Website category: sports
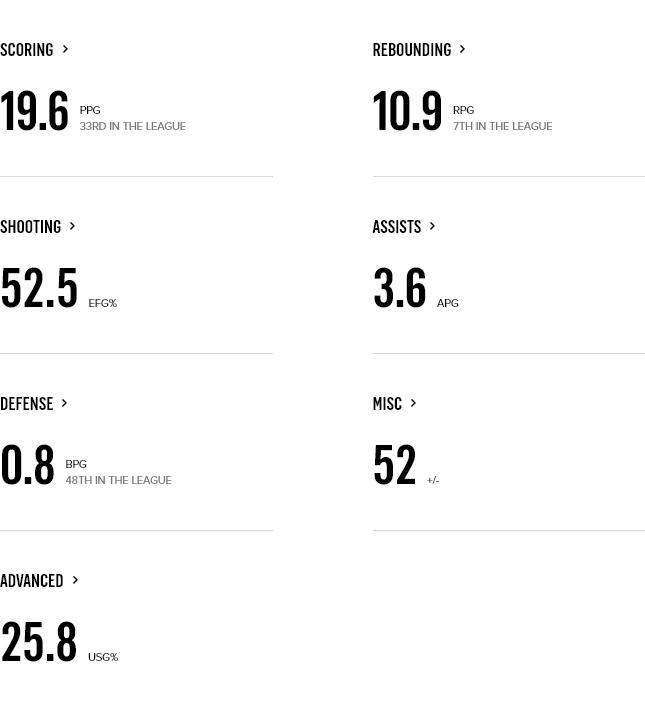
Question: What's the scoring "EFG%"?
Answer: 52.5

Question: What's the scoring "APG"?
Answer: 3.6

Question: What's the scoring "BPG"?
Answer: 0.8

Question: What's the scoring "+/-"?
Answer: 52

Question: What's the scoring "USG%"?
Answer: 25.8